Field crop: maize
Growth stage: 1
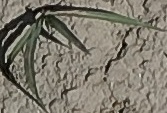
Species: sorghum